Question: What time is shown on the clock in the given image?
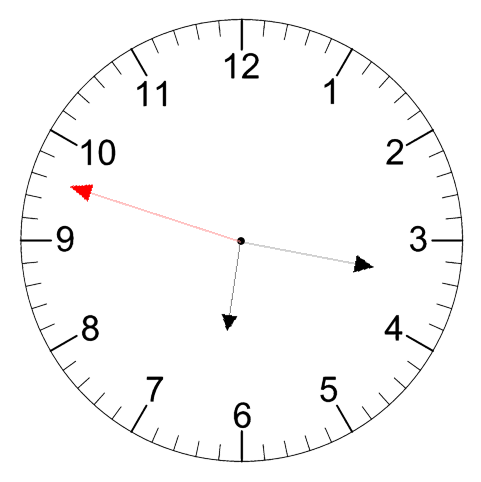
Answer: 06:16:48